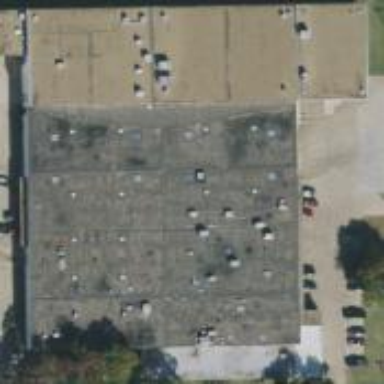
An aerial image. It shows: Warehouse building.